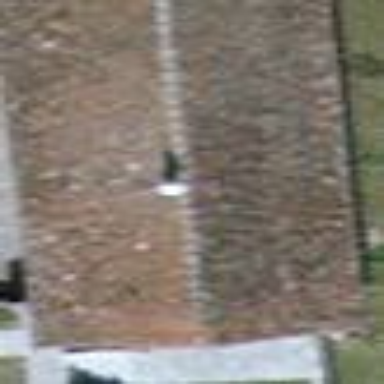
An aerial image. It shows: Shed building.